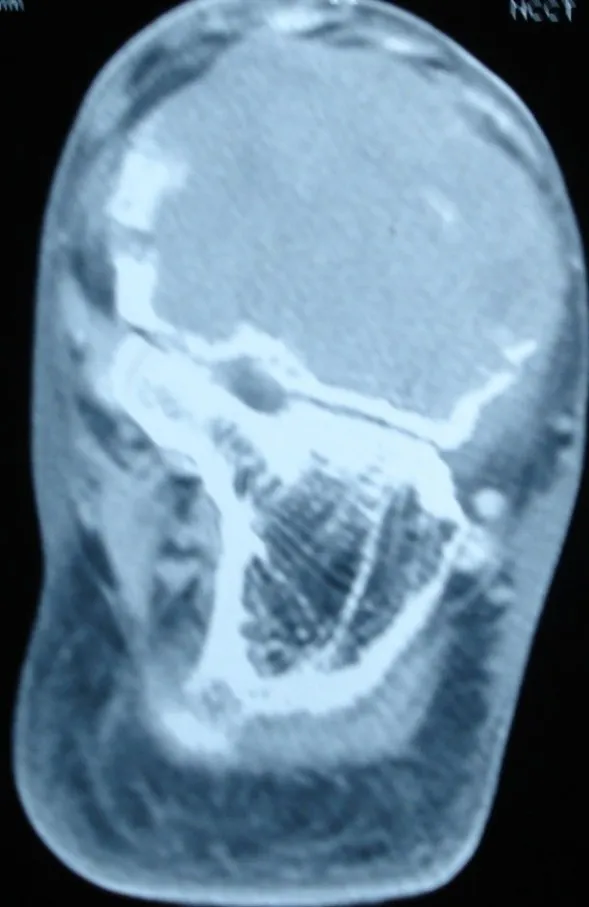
CT scan of ankle showing an expansile lytic lesion in the talus causing cortical destruction and extending into soft tissues.
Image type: radiology (ct)